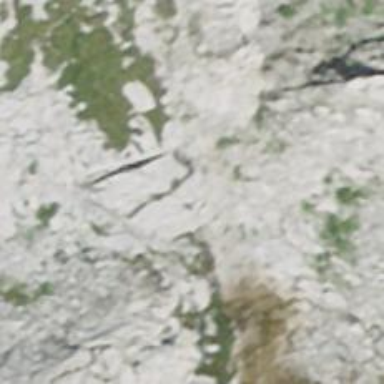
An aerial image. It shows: Natural cliff.